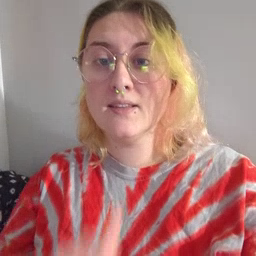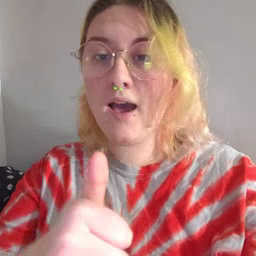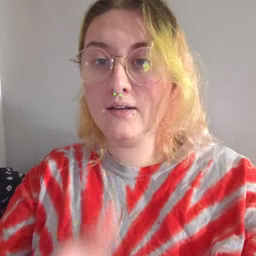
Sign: not